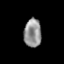
Tissue: prostate
Cell type: T cells
Senescence score: 0.321
Nuclear area (px): 481
Mean DAPI intensity: 146.572